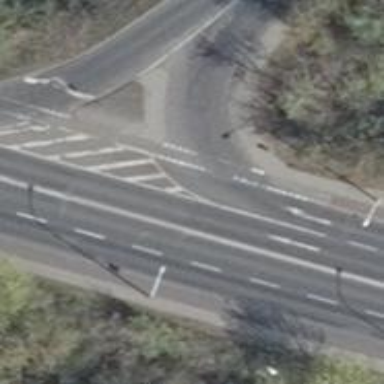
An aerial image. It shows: Tertiary road.